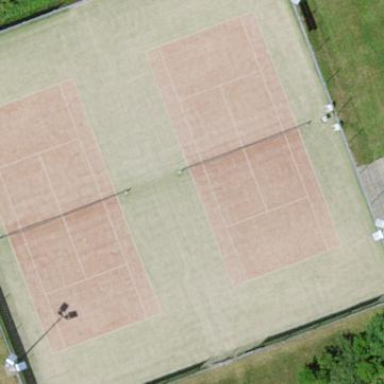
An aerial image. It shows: Tennis court on pitch.